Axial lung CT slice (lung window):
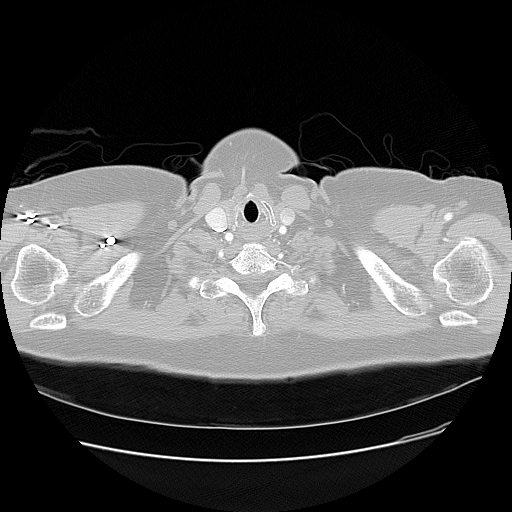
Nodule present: no